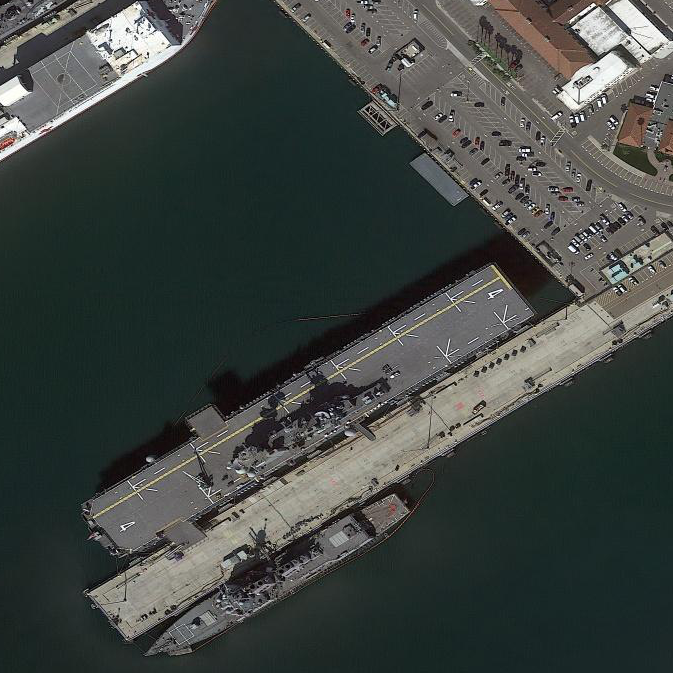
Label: assault